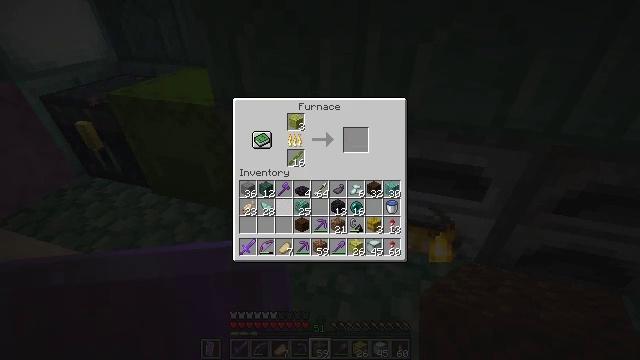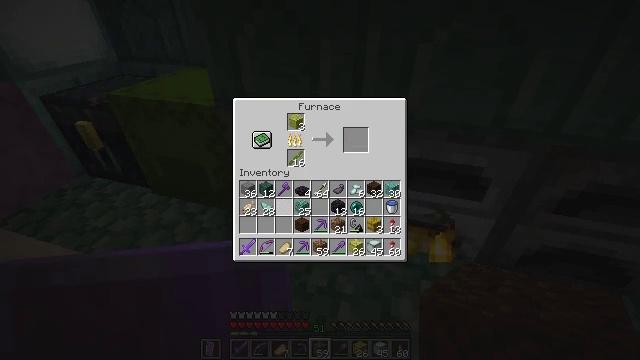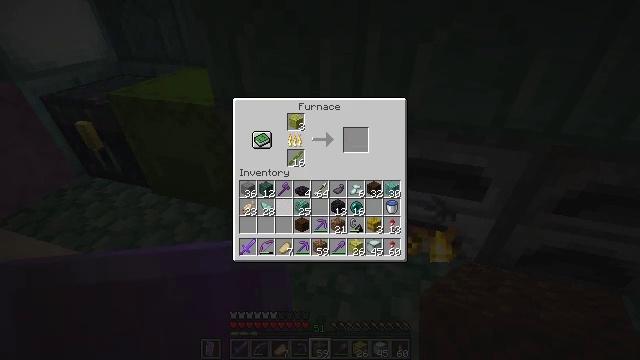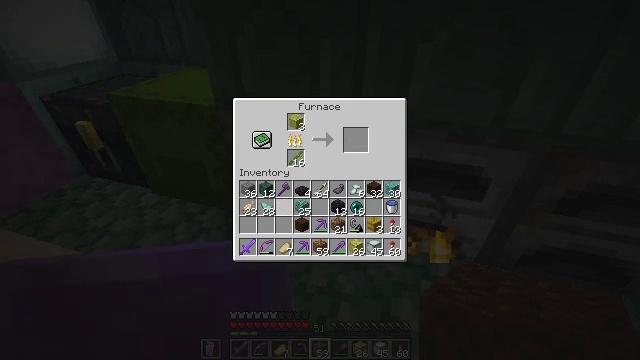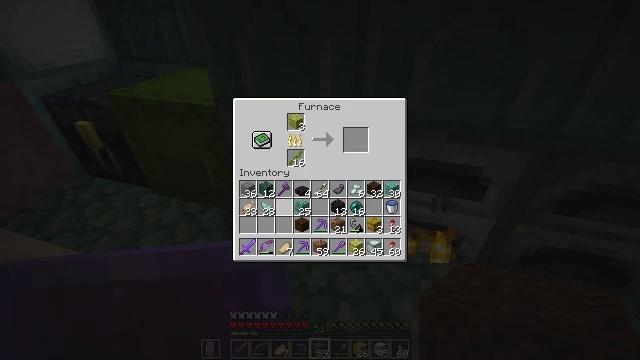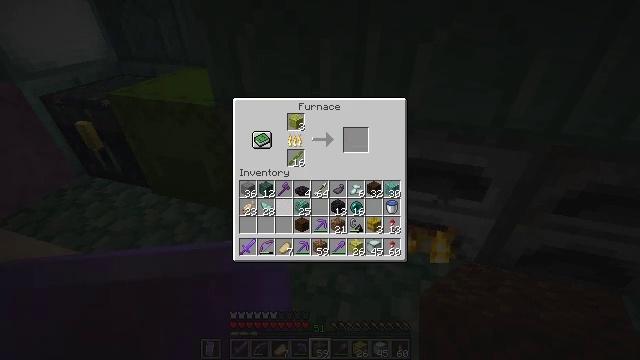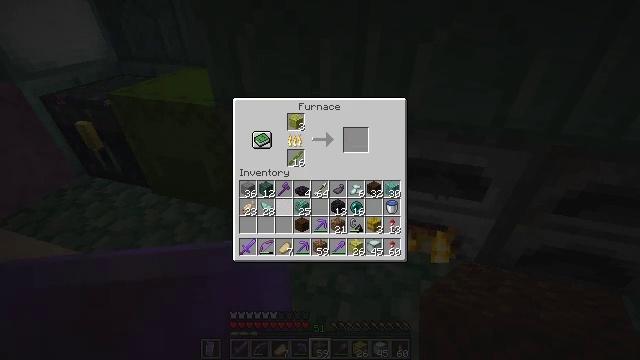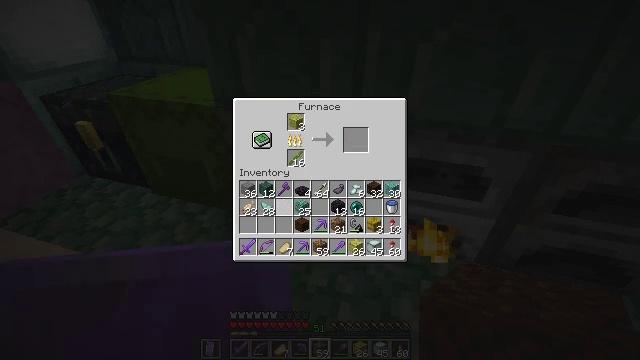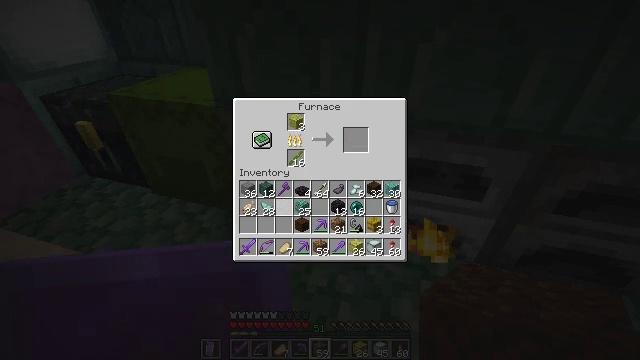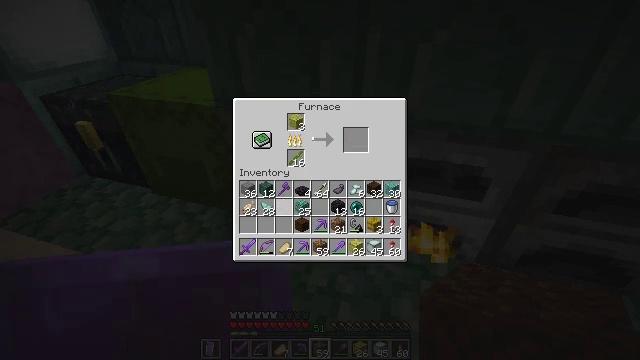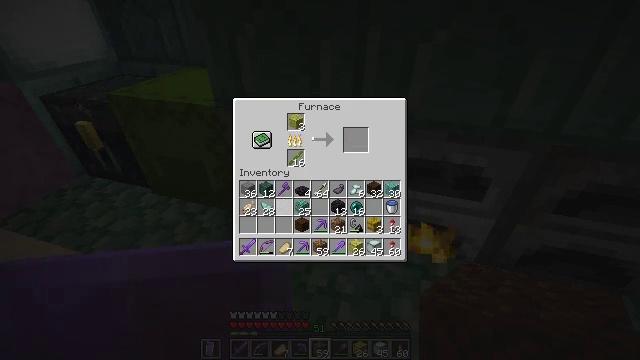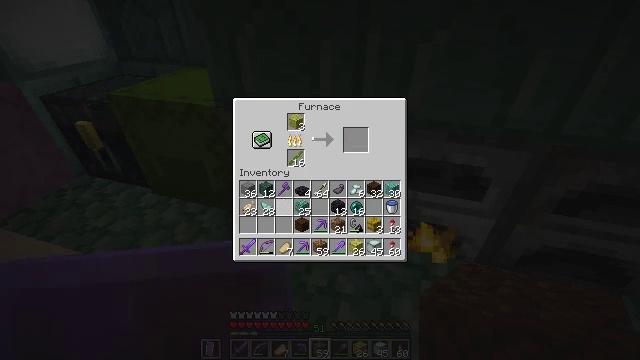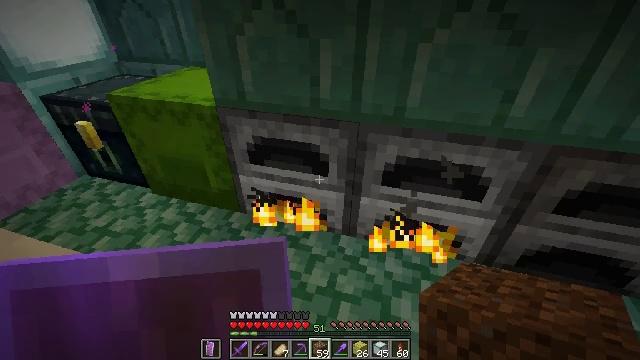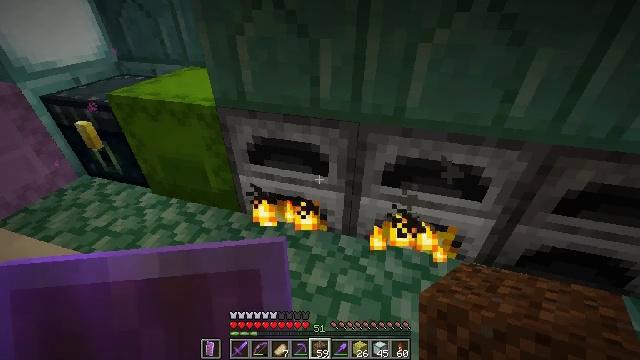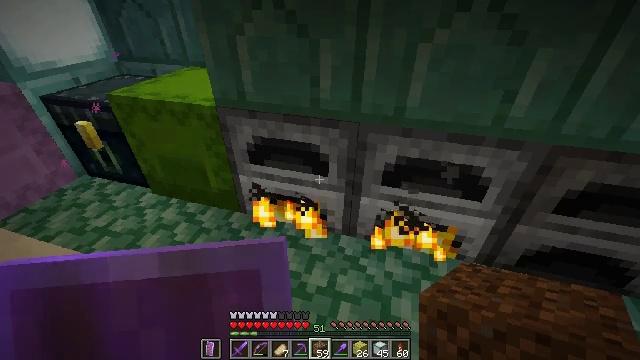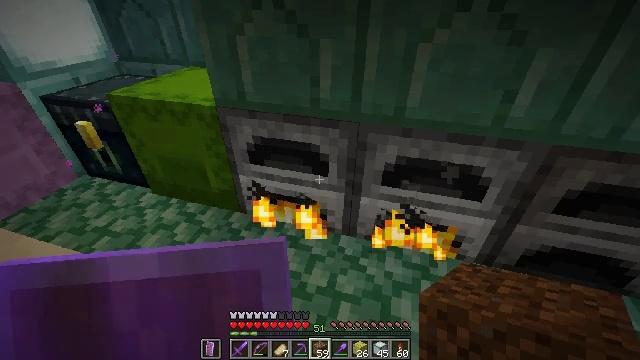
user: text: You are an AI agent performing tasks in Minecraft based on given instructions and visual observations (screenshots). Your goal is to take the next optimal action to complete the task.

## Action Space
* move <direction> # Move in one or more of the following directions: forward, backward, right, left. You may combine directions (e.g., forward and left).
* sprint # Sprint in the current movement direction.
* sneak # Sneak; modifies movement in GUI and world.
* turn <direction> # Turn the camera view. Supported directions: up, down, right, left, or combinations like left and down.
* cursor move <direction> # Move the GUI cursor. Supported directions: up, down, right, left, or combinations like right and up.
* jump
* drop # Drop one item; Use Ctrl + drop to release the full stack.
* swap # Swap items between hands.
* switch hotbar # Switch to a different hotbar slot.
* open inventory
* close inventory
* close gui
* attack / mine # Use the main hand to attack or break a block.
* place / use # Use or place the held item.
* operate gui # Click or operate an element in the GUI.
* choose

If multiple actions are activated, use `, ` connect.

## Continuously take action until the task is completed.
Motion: motion action
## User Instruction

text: craft item sponge
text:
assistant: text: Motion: no_op
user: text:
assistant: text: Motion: no_op
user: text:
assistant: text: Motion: no_op
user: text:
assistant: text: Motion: no_op
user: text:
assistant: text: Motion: no_op
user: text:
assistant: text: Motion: no_op
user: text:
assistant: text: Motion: no_op
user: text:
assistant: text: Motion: no_op
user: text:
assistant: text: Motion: no_op
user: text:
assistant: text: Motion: no_op
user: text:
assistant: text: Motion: no_op
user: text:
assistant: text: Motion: no_op
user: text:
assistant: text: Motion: no_op
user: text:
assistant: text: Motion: no_op
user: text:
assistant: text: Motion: no_op
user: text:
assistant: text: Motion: no_op
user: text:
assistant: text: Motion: turn right and up
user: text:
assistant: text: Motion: turn right and up
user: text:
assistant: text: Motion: turn right
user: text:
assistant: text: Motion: turn right
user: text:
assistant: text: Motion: no_op
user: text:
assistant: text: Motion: no_op
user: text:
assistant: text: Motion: no_op
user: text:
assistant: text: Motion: no_op
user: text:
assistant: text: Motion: no_op
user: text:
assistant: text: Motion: use / place
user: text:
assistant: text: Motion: use / place
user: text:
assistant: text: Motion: use / place
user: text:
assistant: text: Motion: no_op
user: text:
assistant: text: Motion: no_op